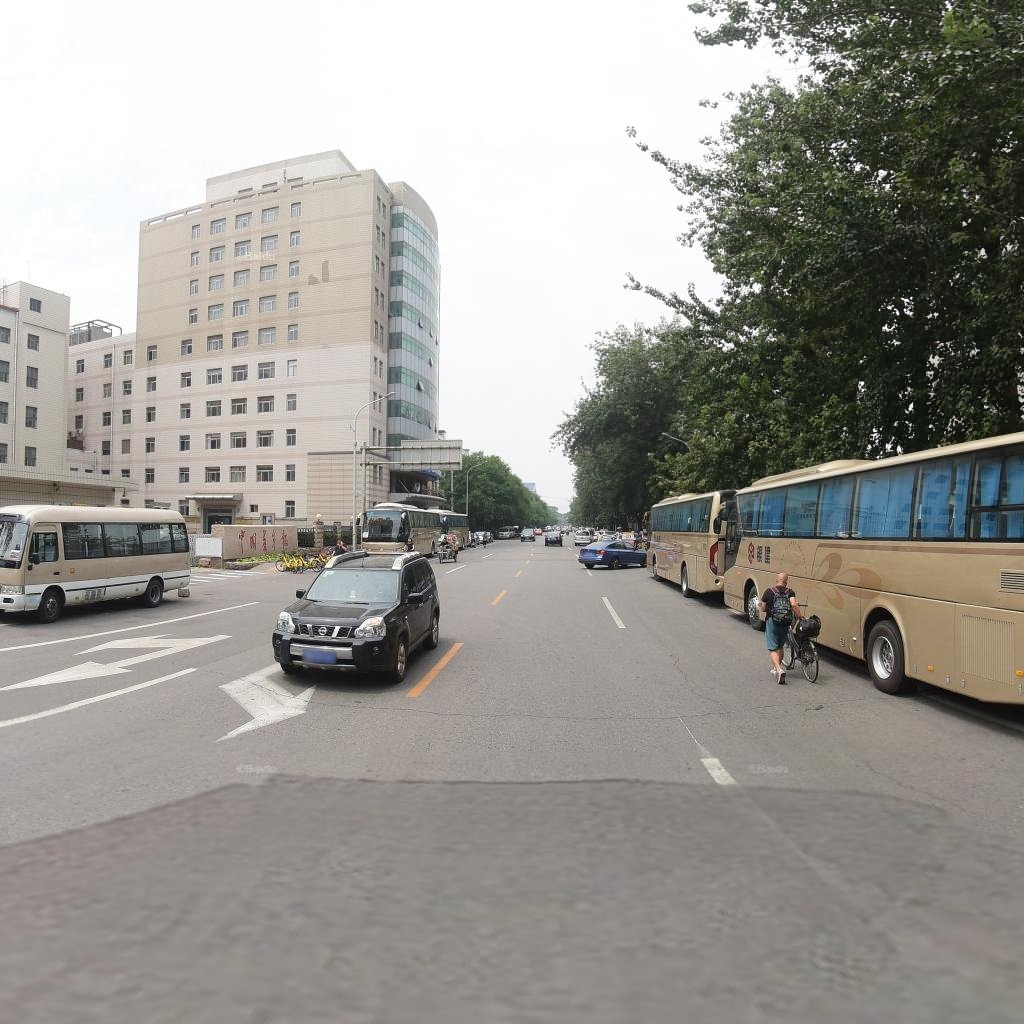
Region: Dongcheng
Road damage annotations: longitudinal crack, transverse crack, longitudinal crack